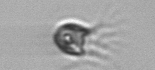
Label: Balanion